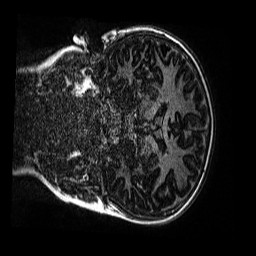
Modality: MP2RAGE
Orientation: coronal
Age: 10
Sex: male
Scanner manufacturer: siemens
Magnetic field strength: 3 T
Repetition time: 4 s
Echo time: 0.00299 s